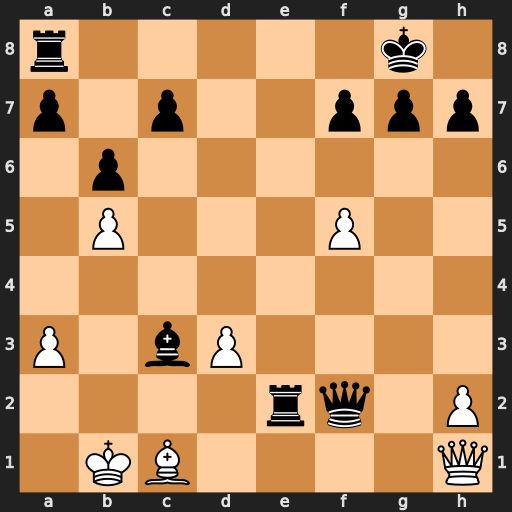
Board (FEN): r5k1/p1p2ppp/1p6/1P3P2/8/P1bP4/4rq1P/1KB4Q
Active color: w
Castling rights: -
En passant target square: -
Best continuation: Qxa8+ Re8 Qxe8#